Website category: phone
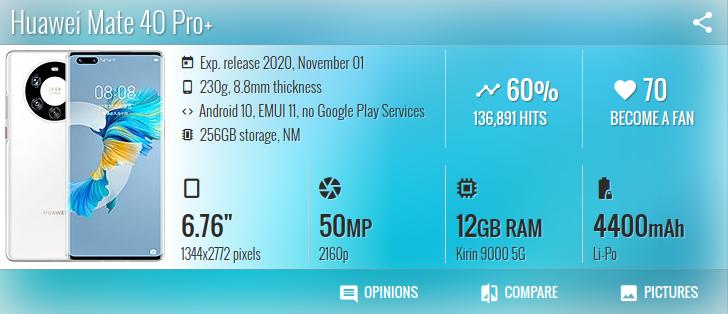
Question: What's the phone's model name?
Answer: Huawei Mate 40 Pro+

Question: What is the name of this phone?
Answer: Huawei Mate 40 Pro+

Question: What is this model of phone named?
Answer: Huawei Mate 40 Pro+

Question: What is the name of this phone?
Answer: Huawei Mate 40 Pro+

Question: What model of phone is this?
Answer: Huawei Mate 40 Pro+

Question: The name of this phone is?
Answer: Huawei Mate 40 Pro+

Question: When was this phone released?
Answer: Exp. release 2020, November 01

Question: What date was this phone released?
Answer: Exp. release 2020, November 01

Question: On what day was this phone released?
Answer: Exp. release 2020, November 01

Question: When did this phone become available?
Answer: Exp. release 2020, November 01

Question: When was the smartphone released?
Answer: Exp. release 2020, November 01

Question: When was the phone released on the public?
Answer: Exp. release 2020, November 01

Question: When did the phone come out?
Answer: Exp. release 2020, November 01

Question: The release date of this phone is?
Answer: Exp. release 2020, November 01

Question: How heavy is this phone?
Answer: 230g

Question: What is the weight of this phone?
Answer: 230g

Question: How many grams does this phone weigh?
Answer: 230g

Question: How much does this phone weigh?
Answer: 230g

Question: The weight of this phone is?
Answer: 230g

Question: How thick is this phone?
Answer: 8.8mm thickness

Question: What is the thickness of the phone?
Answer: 8.8mm thickness

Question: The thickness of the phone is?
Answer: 8.8mm thickness

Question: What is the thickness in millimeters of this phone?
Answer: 8.8mm thickness

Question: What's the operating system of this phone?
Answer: Android 10, EMUI 11, no Google Play Services

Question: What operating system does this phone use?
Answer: Android 10, EMUI 11, no Google Play Services

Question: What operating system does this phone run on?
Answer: Android 10, EMUI 11, no Google Play Services

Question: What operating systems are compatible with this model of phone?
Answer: Android 10, EMUI 11, no Google Play Services

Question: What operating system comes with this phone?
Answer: Android 10, EMUI 11, no Google Play Services

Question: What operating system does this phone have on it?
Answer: Android 10, EMUI 11, no Google Play Services

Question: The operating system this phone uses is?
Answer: Android 10, EMUI 11, no Google Play Services

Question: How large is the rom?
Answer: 256GB storage

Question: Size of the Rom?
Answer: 256GB storage

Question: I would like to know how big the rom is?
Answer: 256GB storage

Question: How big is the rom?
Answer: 256GB storage

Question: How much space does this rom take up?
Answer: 256GB storage

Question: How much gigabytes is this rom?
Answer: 256GB storage

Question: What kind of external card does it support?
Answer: NM

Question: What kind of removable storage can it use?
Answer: NM

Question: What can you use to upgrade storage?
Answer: NM

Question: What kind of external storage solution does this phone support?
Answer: NM

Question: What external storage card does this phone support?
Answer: NM

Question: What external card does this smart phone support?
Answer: NM

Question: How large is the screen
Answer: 6.76"

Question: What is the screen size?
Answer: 6.76"

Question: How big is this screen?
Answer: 6.76"

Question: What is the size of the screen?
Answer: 6.76"

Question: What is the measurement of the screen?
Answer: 6.76"

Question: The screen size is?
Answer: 6.76"

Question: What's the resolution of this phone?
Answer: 1344x2772 pixels

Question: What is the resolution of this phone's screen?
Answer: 1344x2772 pixels

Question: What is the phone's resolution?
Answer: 1344x2772 pixels

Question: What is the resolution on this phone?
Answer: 1344x2772 pixels

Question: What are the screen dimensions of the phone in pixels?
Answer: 1344x2772 pixels

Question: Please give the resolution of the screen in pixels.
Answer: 1344x2772 pixels

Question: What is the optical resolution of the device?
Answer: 1344x2772 pixels

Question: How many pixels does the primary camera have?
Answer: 50 MP

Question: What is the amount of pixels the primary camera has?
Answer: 50 MP

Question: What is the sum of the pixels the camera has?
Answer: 50 MP

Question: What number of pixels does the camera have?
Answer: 50 MP

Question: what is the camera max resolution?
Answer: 50 MP

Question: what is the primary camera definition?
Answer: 50 MP

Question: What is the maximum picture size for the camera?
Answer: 50 MP

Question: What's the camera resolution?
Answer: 2160p

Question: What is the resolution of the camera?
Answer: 2160p